Question: I am having trouble with the layout of my JFRAME
the layout is extremely difficult to me because i have just started learning it.
the layout I'm looking for is
select data START
DAY: "textField"
Month: "textField"
YEAR: "textField"
END DATE
DAY: "textField"
Month: "textField"
YEAR: "textField"
like it is in the end stage, why isn't top working

The below code shows the image above
'''
import javax.swing.*;
import java.awt.Dialog.ModalityType;
import java.awt.event.*;
import java.awt.*;
public class TopUpHistoryScreen extends JDialog {
private JPanel mainPanel;
private JTextArea historyScreen;
public TopUpHistoryScreen()
{
setPanels();
setModalityType(ModalityType.APPLICATION_MODAL);
setSize(600, 600);
setVisible(true);
}
public void setPanels()
{
mainPanel = new JPanel(new GridLayout(0, 2));
JPanel containerPanel = new JPanel(new GridLayout(0, 1));
JPanel lowerPanel = new JPanel(new FlowLayout());
//JButton apply = new JButton("Select data area");
JButton exit = new JButton("Okay!");
exit.addActionListener(new ActionListener(){
public void actionPerformed(ActionEvent e){
dispose();
}
});
JButton checkDate = new JButton("check dates");
JLabel SelectData = new JLabel("Select data area
");
JLabel START = new JLabel("START DATE!");
JLabel startDay = new JLabel("Day:");
JTextField sDay = new JTextField();
JLabel startMonth = new JLabel("Month:");
JTextField sMonth = new JTextField();
JLabel startYear = new JLabel("Year:");
JTextField sYear = new JTextField();
JLabel END = new JLabel("END DATE!");
JLabel endDay = new JLabel("Day:");
JTextField eDay = new JTextField();
JLabel endMonth = new JLabel("Month:");
JTextField eMonth = new JTextField();
JLabel endYear = new JLabel("Year:");
JTextField eYear = new JTextField();
JTextField Data = new JTextField();
JTextField touchOnTimeFieldminute = new JTextField();
historyScreen = new JTextArea(5,30);
JScrollPane scrolll = new JScrollPane(historyScreen);
mainPanel.add(SelectData);
mainPanel.add(START);
mainPanel.add(startDay);
mainPanel.add(sDay);
mainPanel.add(startMonth);
mainPanel.add(startYear);
mainPanel.add(sYear);
mainPanel.add(END);
mainPanel.add(endDay);
mainPanel.add(eDay);
mainPanel.add(endMonth);
mainPanel.add(eMonth);
mainPanel.add(endYear);
mainPanel.add(eYear);
mainPanel.add(checkDate);
//mainPanel.add(touchOnTimeFieldhour);
//mainPanel.add(SelectData);
//mainPanel.add(touchOnTimeFieldminute);
//mainPanel.add(touchOnTimem);
lowerPanel.add(scrolll);
lowerPanel.add(exit);
//lowerPanel.add(apply);
//touchOnTimeFieldhour.setSize(10,10);
containerPanel.add(mainPanel);
containerPanel.add(lowerPanel);
add(containerPanel);
}
}
'''
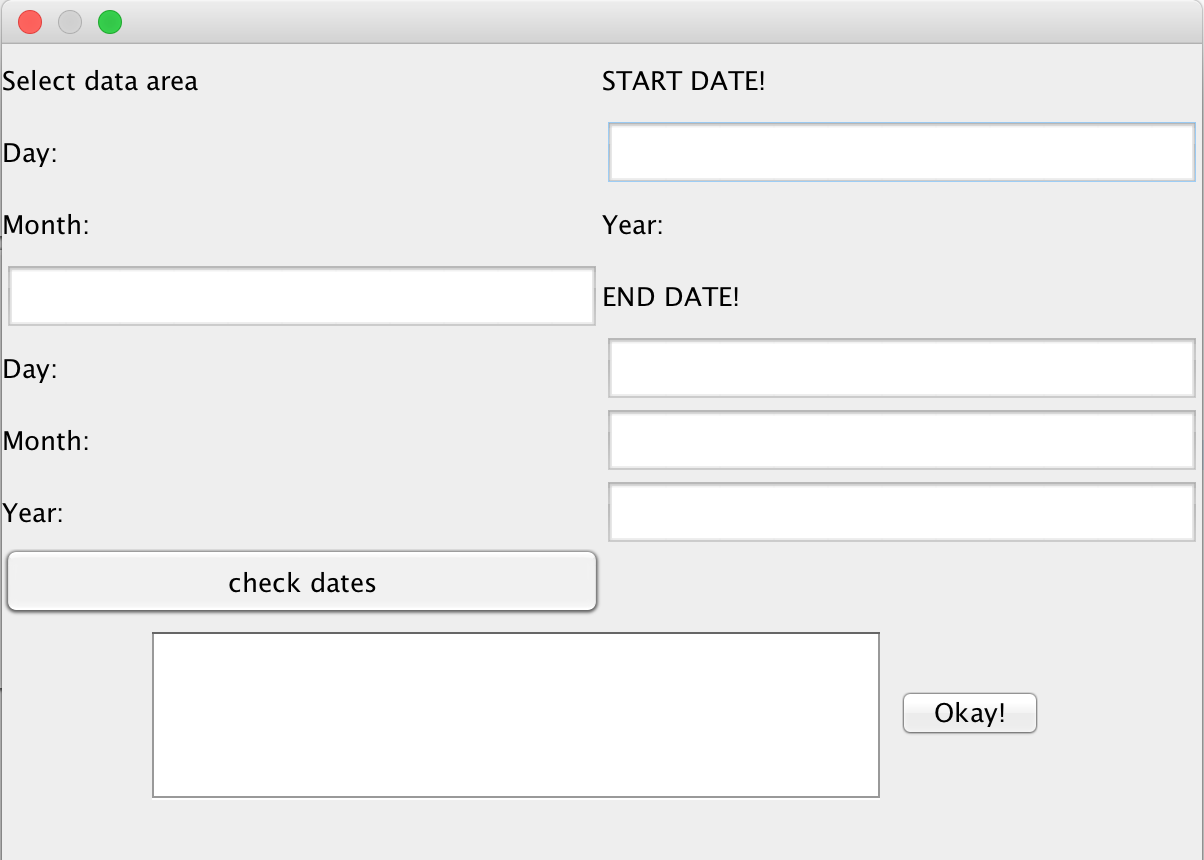
Answer: change the 'mainPanel.add(component);' sequence in 'setPanels()' method to the following..
'''
mainPanel.add(SelectData);
mainPanel.add(START);
mainPanel.add(startDay);
mainPanel.add(sDay);
mainPanel.add(startMonth);
mainPanel.add(sMonth);
mainPanel.add(startYear);
mainPanel.add(sYear);
mainPanel.add(END);
mainPanel.add(new JLabel());
mainPanel.add(endDay);
mainPanel.add(eDay);
mainPanel.add(endMonth);
mainPanel.add(eMonth);
mainPanel.add(endYear);
mainPanel.add(eYear);
mainPanel.add(checkDate);
'''
and it will work..as you are using 'GridView' to 'mainPanel', the elements will get the position according to the sequence you are adding it to 'mainPanel'...